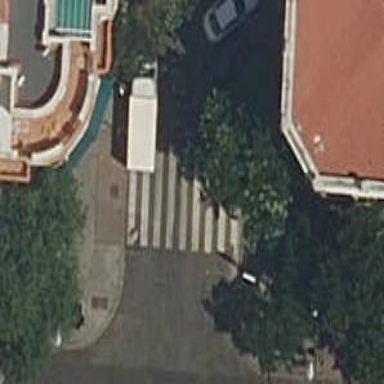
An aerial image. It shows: Zebra crossing on footway.